Question: I have a website it has banner responsiveness issue on smaller devices. Also logo pulls towards right as well.
Website <URL>.
'''
#rev_slider_1_1949_wrapper
{
position: fixed;
z-index: 0;
max-width: 1200px !important
}
'''

please do help me fix this bug. thanks in advance
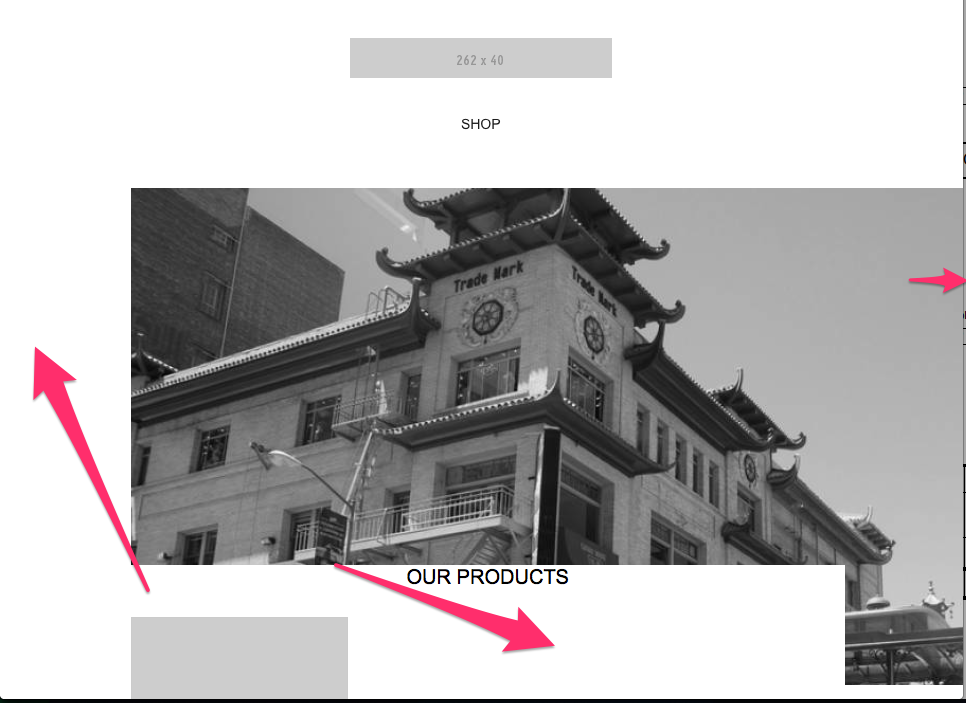
Answer: Try giving your '.container_24' element a 'width: 100%' in the respective stylesheet (720.css).